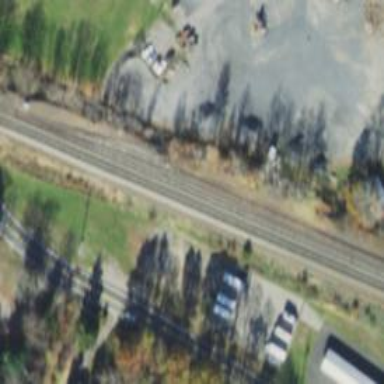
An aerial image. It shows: Railway track.